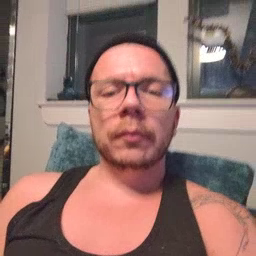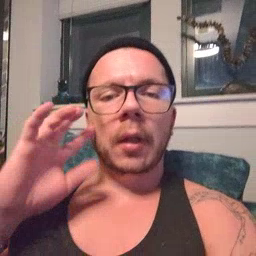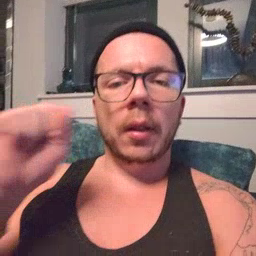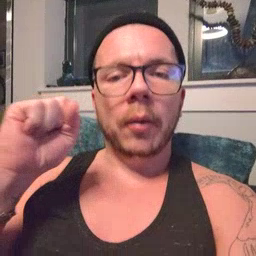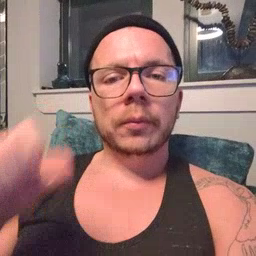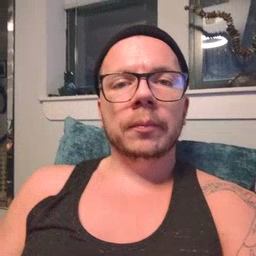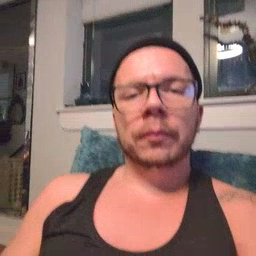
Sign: loud